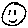
Label: smiley face